Field crop: tomato
Growth stage: 1
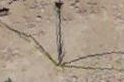
Species: cyperus